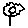
Label: flower